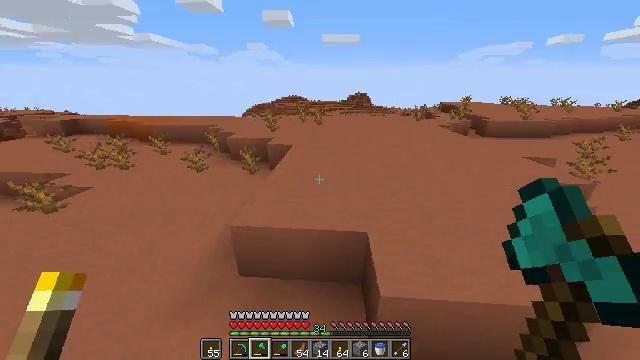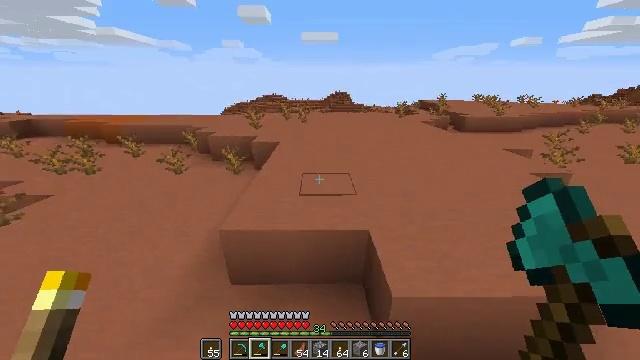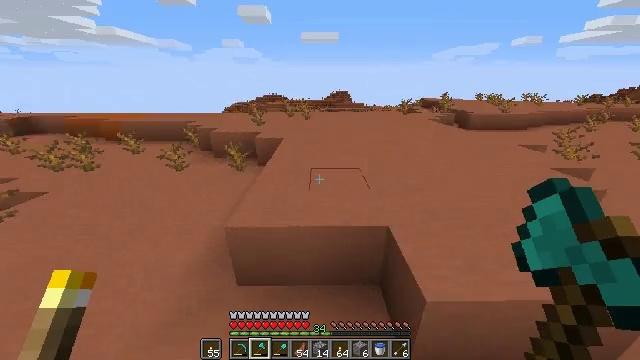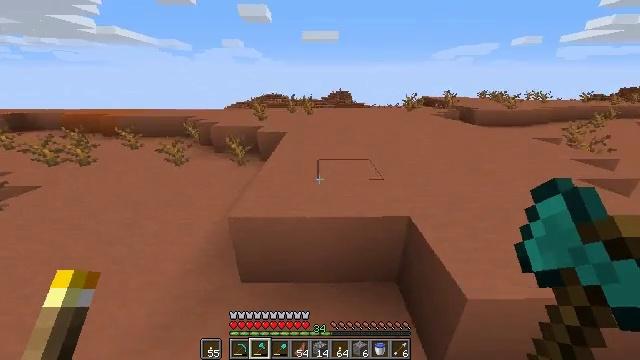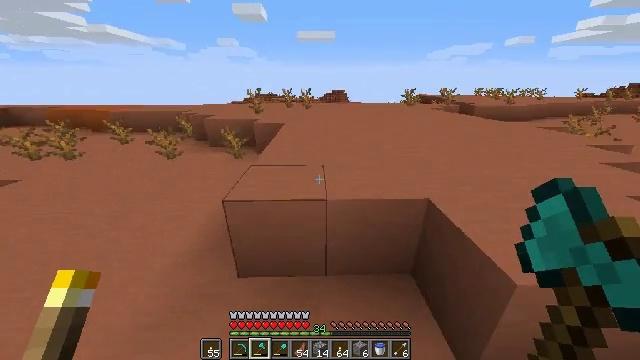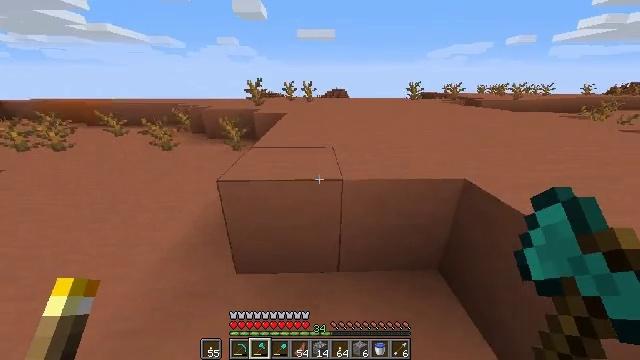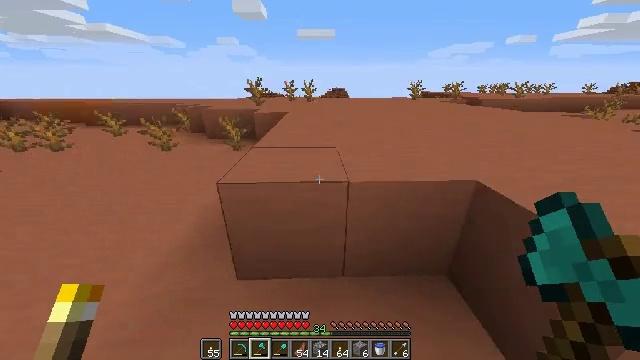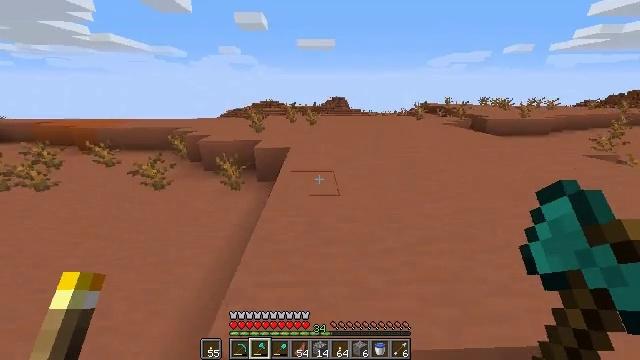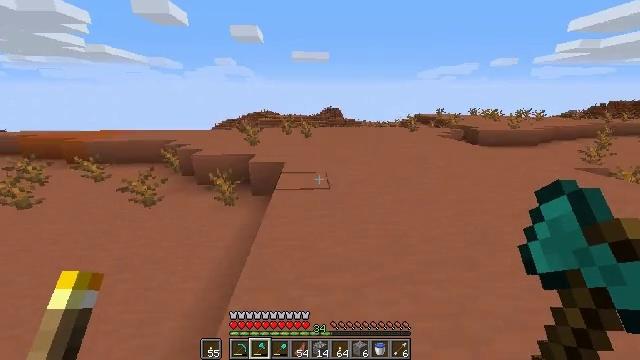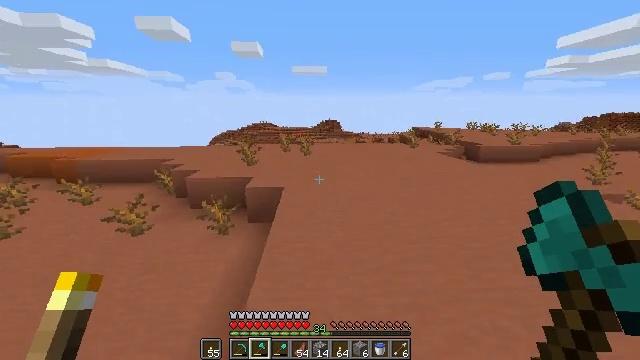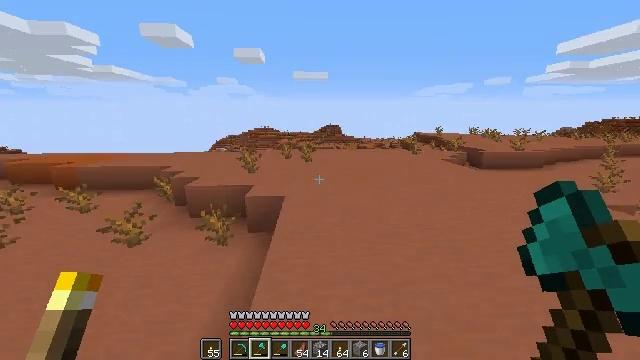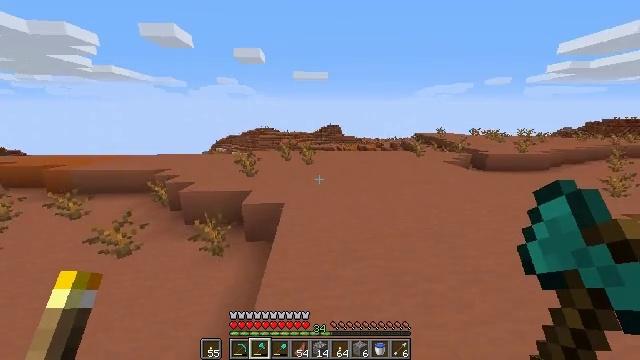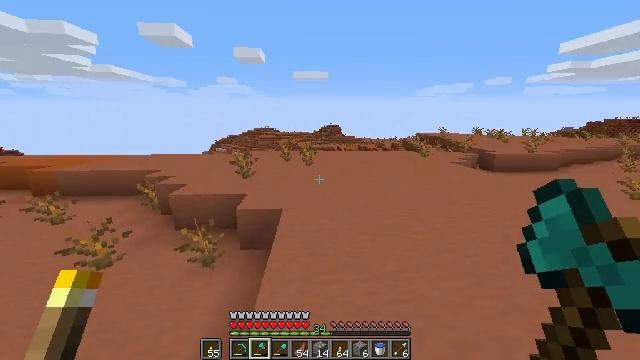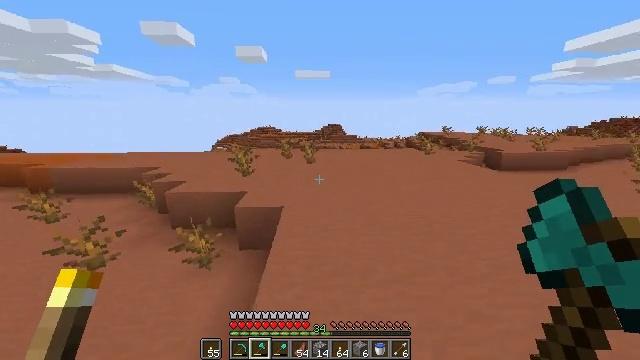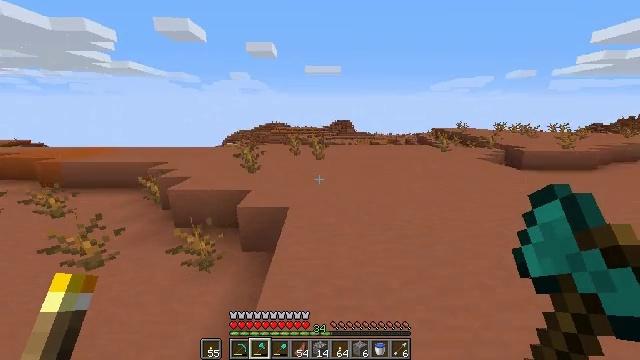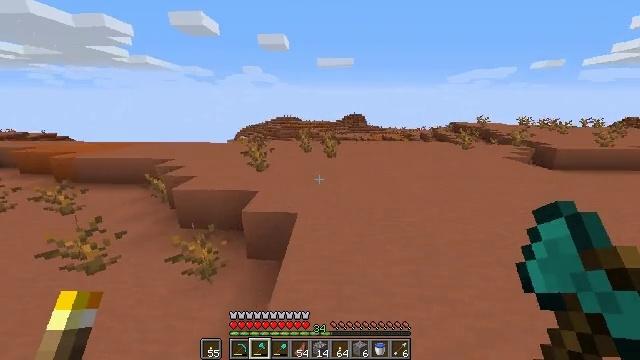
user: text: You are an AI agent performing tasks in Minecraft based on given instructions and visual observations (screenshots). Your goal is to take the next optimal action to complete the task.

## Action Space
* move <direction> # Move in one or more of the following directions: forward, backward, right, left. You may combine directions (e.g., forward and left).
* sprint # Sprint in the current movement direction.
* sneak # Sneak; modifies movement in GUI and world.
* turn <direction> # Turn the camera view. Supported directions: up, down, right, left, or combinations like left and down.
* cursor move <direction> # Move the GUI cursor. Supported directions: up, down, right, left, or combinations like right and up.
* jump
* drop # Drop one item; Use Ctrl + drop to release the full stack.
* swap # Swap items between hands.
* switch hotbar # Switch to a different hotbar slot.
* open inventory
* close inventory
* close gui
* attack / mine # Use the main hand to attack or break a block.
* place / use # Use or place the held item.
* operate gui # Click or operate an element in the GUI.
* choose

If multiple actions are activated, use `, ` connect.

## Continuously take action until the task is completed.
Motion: motion action
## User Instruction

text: Collect the cactus block.
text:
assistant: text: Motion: move forward and move right, sprint, turn right, jump
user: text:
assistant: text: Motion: move forward and move right, sprint, jump
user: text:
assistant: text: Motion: move forward and move right, sprint, jump
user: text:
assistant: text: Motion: move forward and move right, sprint, turn right, jump
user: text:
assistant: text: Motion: move forward and move right, sprint, jump
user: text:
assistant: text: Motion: move forward, sprint, jump
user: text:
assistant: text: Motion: move forward, sprint, turn up, jump
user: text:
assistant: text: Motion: move forward, sprint, turn right and up, jump
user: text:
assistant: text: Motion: move forward, sprint, turn up, jump
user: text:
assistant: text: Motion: move forward, sprint, turn up, jump
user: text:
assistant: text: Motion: move forward, sprint, jump
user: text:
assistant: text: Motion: move forward, sprint, jump
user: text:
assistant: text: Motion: move forward, sprint, jump
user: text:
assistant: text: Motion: move forward, sprint, turn left, jump
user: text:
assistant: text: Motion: move forward, sprint, turn left and down, jump
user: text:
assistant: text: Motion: move forward, sprint, turn left, jump
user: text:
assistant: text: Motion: move forward, sprint, turn left, jump
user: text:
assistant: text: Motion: move forward, sprint, turn left, jump
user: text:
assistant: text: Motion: move forward, sprint, turn left, jump
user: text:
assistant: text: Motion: move forward, sprint, turn left, jump
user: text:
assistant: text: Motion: move forward, sprint, turn left, jump
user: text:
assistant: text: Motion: move forward, sprint, jump
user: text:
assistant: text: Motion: move forward, sprint, jump
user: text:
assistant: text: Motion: move forward, sprint, jump
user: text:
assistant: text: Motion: move forward, sprint, jump
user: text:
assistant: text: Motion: move forward, sprint, jump
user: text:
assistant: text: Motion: move forward, sprint, turn left, jump
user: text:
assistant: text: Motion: move forward, sprint, turn left, jump
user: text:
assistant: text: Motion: move forward, sprint, jump
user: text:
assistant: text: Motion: move forward, sprint, jump